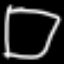
Label: square